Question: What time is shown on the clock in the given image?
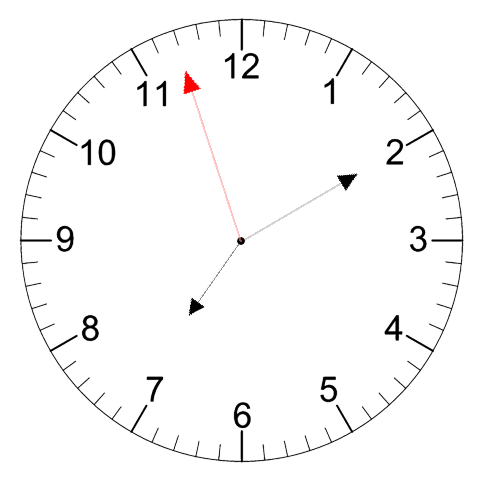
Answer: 07:09:57